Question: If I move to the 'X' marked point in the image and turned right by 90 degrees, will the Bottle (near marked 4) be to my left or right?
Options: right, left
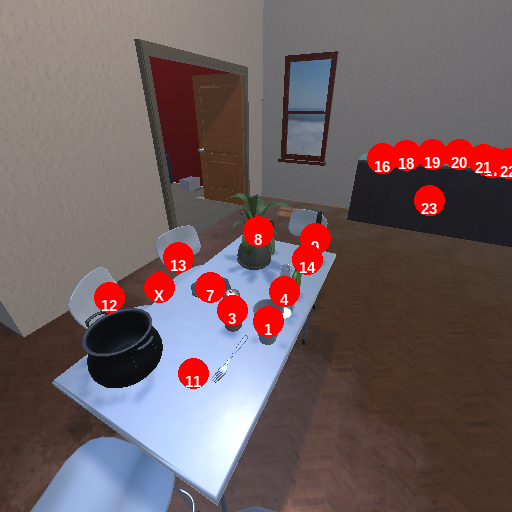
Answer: right